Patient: sex F, age 68
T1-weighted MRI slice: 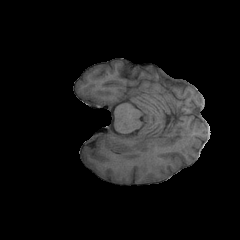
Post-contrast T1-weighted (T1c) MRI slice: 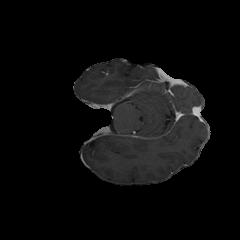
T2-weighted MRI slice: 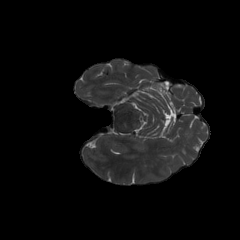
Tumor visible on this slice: no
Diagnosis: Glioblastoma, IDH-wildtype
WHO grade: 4